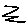
Label: zigzag